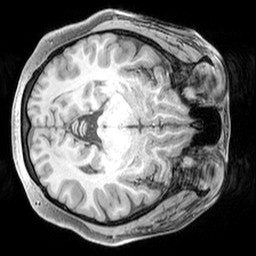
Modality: T1w
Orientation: axial
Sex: female
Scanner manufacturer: siemens
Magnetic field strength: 3 T
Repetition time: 2.3 s
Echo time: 0.00226 s